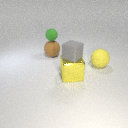
large brown rubber sphere below small green rubber sphere